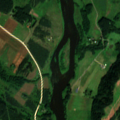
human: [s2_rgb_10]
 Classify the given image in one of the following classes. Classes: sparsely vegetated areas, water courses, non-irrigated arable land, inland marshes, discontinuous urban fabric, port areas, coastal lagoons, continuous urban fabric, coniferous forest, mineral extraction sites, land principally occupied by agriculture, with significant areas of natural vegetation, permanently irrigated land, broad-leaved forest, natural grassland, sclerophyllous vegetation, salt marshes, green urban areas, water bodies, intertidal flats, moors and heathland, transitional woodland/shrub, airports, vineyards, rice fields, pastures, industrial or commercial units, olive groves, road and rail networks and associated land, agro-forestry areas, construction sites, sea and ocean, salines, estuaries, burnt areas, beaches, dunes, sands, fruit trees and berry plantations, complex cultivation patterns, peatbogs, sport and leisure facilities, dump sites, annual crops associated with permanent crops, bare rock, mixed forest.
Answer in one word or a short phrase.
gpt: non-irrigated arable land, pastures, land principally occupied by agriculture, with significant areas of natural vegetation, coniferous forest, transitional woodland/shrub, water courses